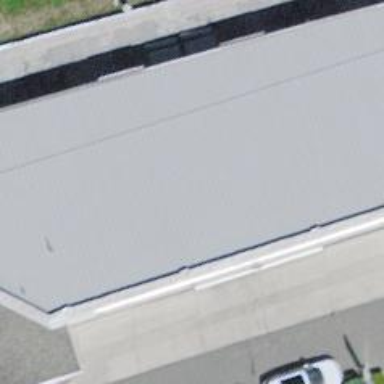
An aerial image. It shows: Car repair shop.